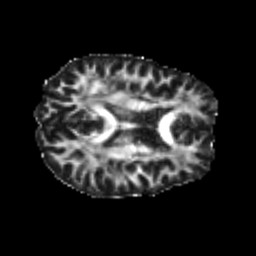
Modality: FA
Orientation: axial
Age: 22
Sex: male
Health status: healthy
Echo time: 0.074 s